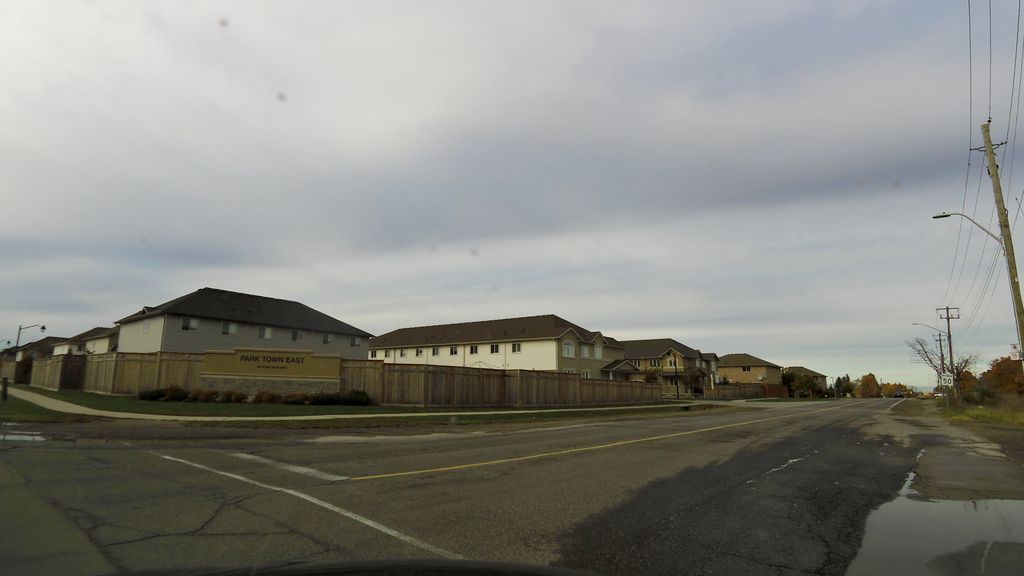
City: hamilton